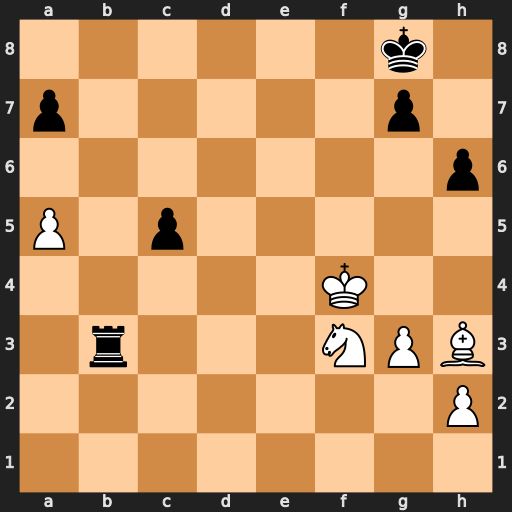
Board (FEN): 6k1/p5p1/7p/P1p5/5K2/1r3NPB/7P/8
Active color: w
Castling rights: -
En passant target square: -
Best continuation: Be6+ Kf8 Bxb3